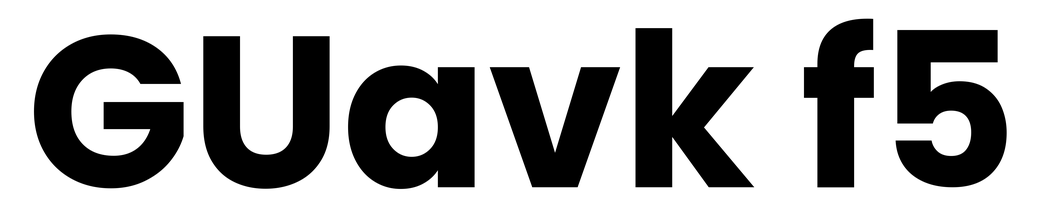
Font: Poppins-Bold